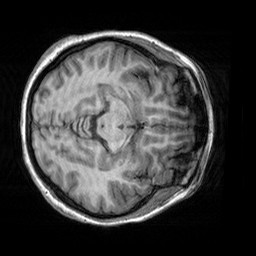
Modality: T1w
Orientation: axial
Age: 23
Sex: female
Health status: healthy
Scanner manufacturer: siemens
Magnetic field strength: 3 T
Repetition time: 2.3 s
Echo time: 0.00303 s